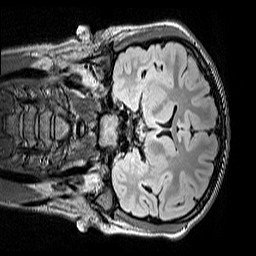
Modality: FLAIR
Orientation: coronal
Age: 12
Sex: female
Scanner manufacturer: siemens
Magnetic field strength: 3 T
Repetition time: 5 s
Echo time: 0.388 s